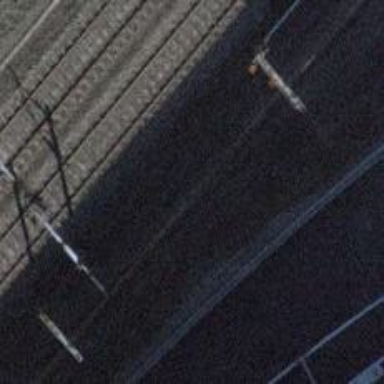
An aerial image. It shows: Single track railway spur with electrification through contact line.